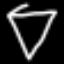
Label: diamond